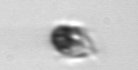
Label: Mesodinium